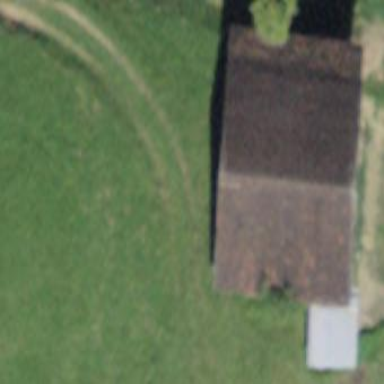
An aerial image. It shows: Rural barn.